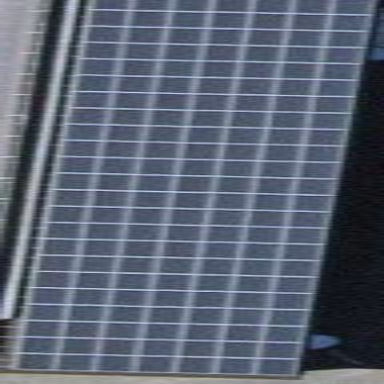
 consisting of solar photovoltaic panels."